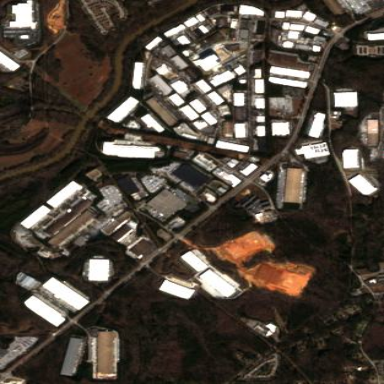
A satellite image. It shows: Industrial area with warehouse.